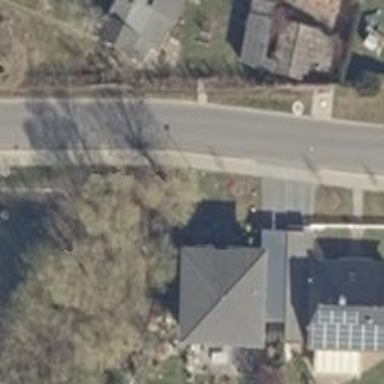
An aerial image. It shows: Sidewalk.